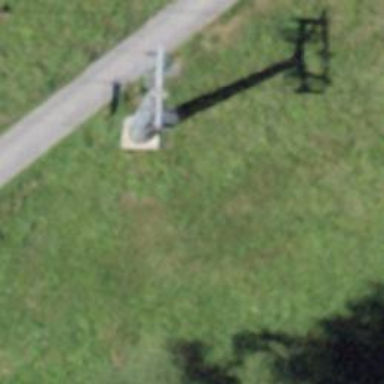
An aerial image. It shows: Pylon for aerialway.